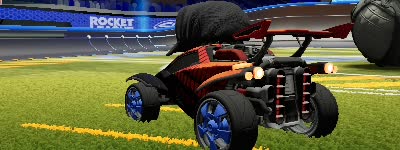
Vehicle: octane